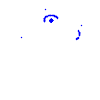
Particle: proton